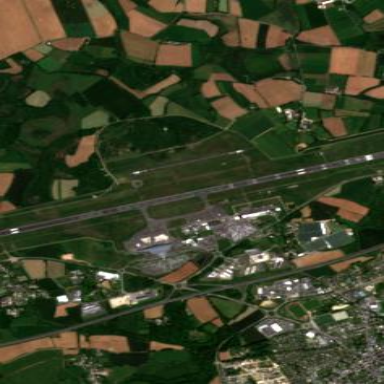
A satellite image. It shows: Area designated as runway within airport.